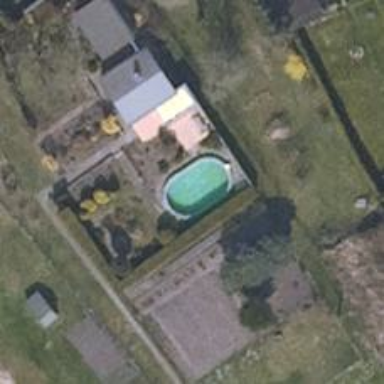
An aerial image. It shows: Swimming pool located in leisure land.